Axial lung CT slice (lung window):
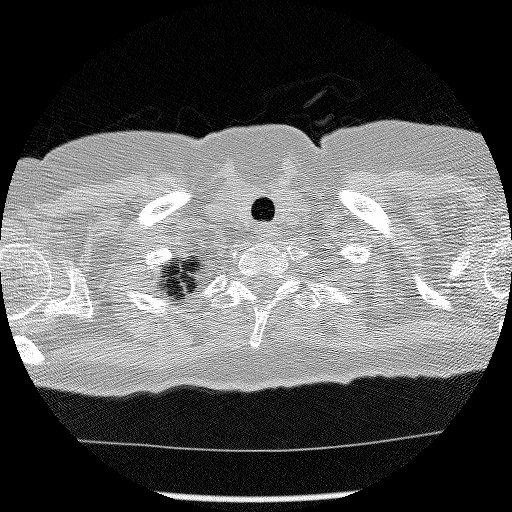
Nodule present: no